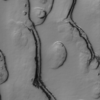
Label: not_dusty